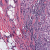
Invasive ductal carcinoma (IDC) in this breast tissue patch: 0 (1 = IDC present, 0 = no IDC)